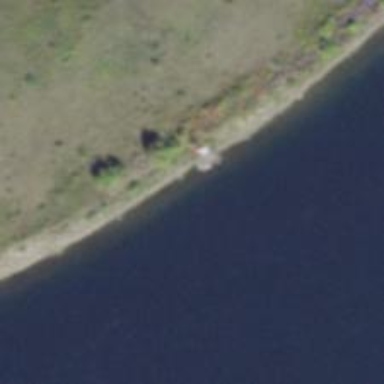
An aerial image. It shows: Lighthouse.